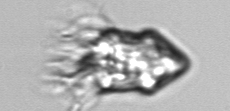
Label: Strombidium_inclinatum